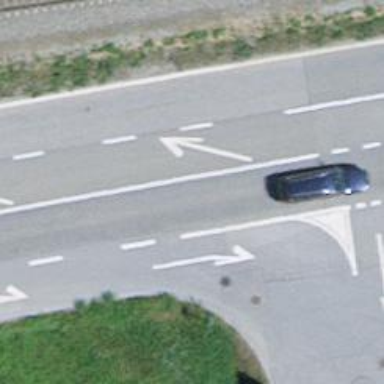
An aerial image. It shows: Asphalt road classified as primary highway.